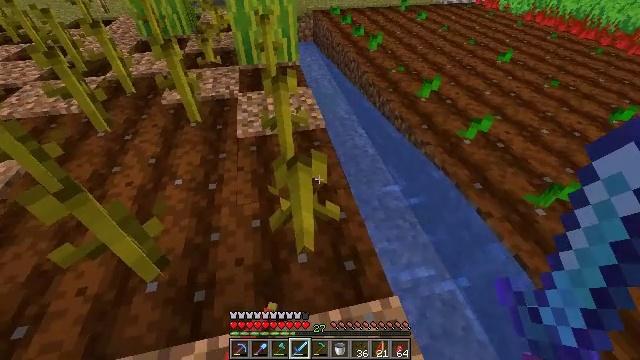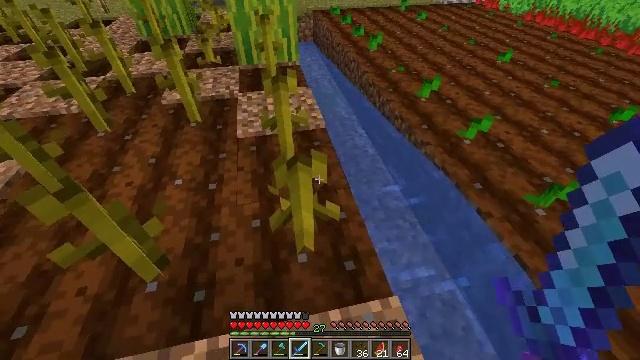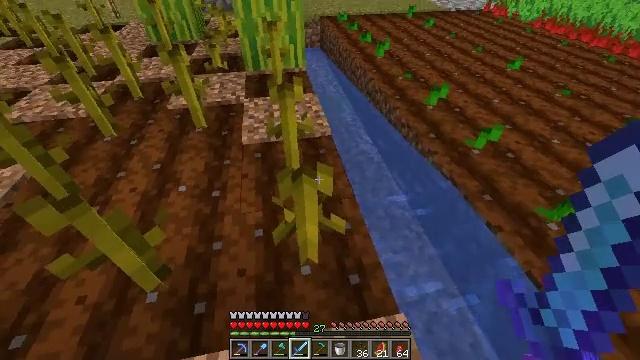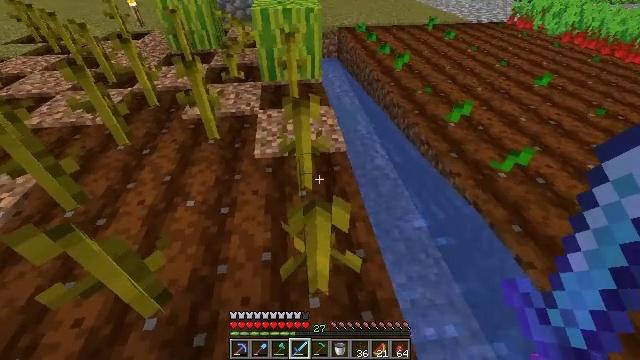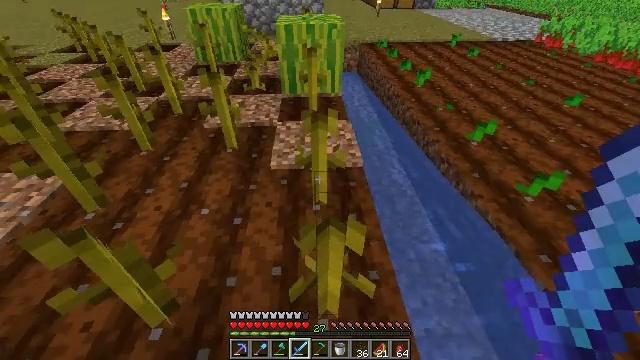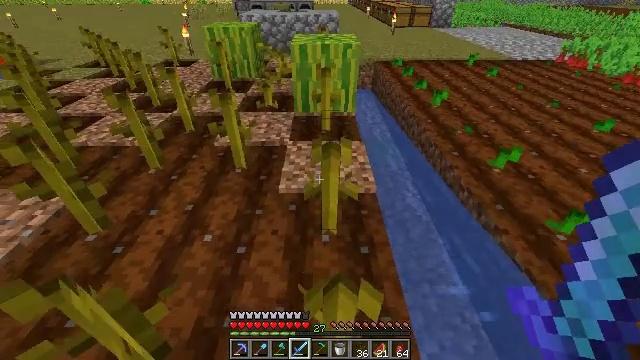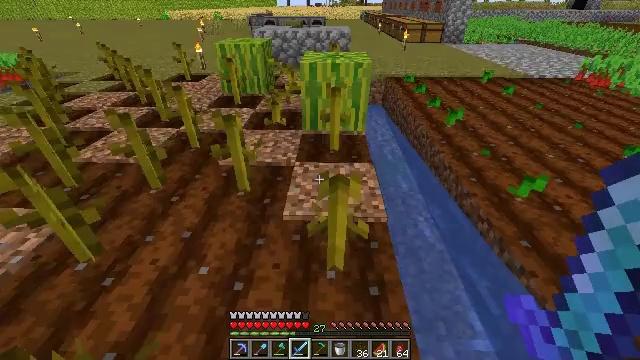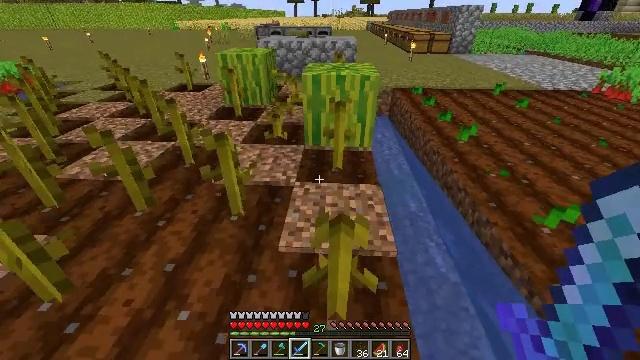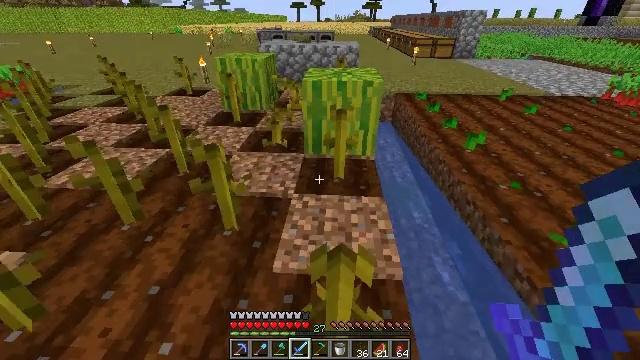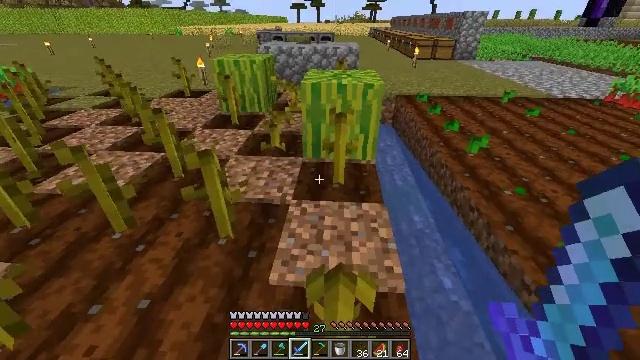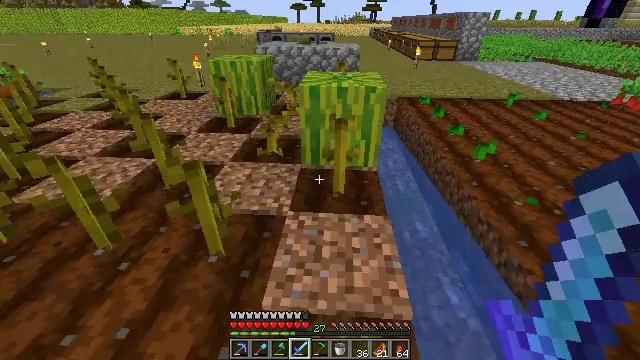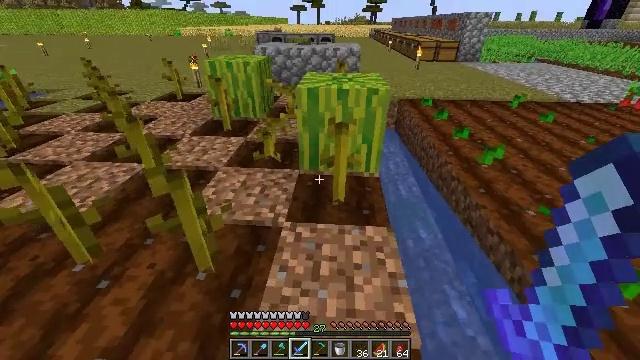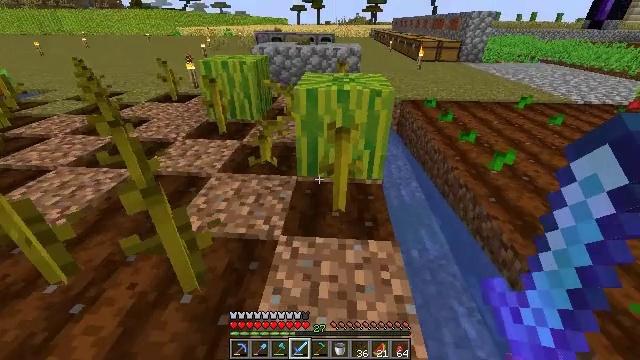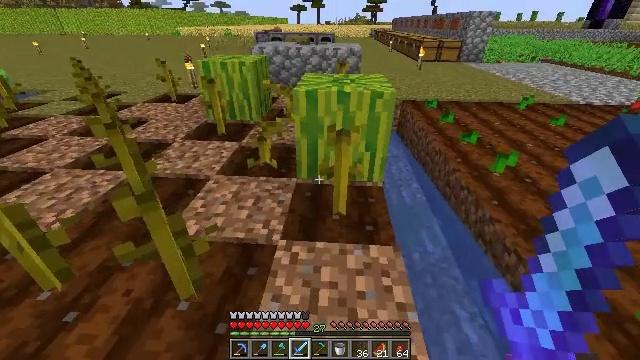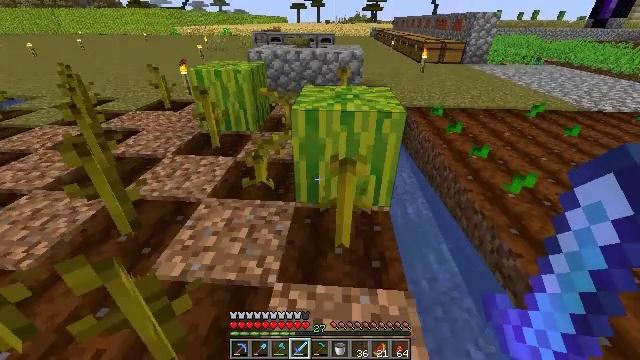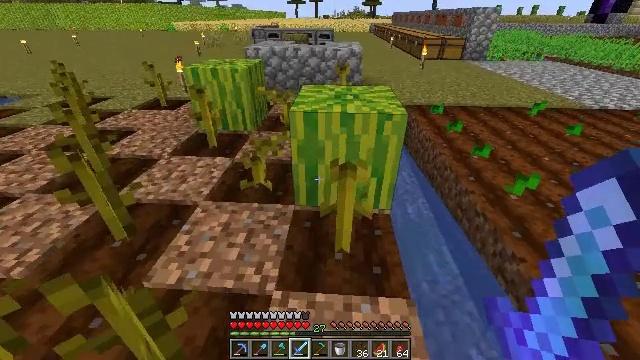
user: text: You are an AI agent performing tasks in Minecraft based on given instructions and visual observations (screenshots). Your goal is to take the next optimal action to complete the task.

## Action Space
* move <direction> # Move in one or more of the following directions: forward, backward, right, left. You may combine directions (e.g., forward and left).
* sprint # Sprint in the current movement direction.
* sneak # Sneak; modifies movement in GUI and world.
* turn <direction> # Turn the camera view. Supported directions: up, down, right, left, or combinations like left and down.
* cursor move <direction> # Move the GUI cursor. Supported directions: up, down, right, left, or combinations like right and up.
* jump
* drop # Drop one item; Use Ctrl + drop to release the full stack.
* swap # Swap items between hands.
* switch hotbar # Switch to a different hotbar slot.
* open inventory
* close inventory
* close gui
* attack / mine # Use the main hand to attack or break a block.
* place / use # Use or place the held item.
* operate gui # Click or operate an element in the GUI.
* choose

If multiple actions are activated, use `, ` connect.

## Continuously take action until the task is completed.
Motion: motion action
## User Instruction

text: Gather melon for food.
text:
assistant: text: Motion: no_op
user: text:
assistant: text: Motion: move forward, turn left
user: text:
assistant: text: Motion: move forward, turn left and up
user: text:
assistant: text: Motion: move forward, turn left and up
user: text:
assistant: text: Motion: move forward, turn left and up
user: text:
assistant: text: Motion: move forward, turn left and up
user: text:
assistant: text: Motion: move forward, turn left and up
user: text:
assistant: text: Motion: move forward
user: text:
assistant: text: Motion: move forward
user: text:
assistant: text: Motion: no_op
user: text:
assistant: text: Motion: move forward
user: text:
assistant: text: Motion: move forward
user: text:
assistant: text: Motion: move forward
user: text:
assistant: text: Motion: move forward
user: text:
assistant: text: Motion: move forward
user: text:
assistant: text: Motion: move forward, turn down
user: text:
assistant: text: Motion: move forward, turn right and down
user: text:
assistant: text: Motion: move forward, turn right and down
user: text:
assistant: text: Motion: move forward
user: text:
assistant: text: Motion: move forward, turn right and down
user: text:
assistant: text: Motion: move forward
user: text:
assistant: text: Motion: move forward
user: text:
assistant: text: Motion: no_op
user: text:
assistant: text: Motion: no_op
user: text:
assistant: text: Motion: attack / mine
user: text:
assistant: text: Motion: attack / mine
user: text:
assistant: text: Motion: attack / mine
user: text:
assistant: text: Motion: attack / mine
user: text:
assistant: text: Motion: attack / mine
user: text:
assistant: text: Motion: attack / mine